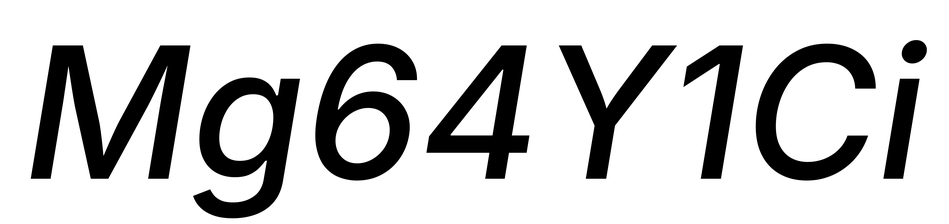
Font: Inter-Italic_Medium_Italic